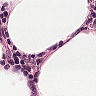
Metastatic tissue present: no